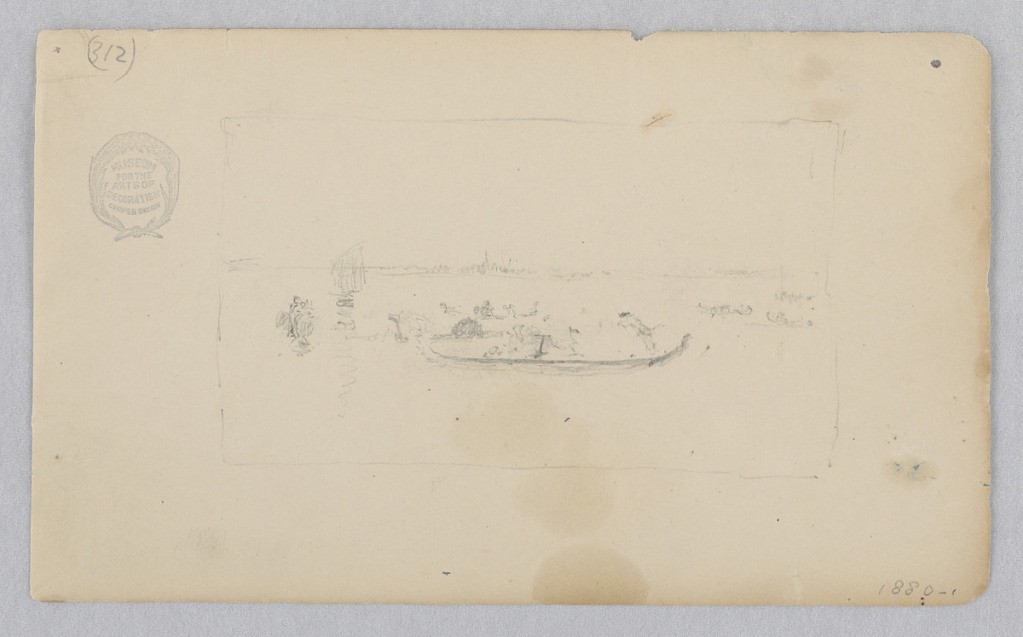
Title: View of Venice, Italy
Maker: Robert Frederick Blum, American, 1857–1903
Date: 1880–1881
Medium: Graphite on wove paper
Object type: Drawing
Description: Sketch of gondolas and sailboats in Venice.